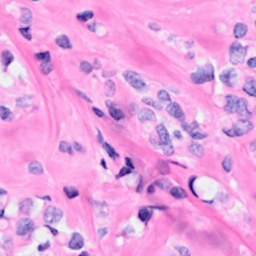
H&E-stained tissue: Breast